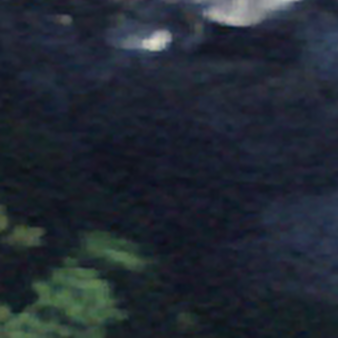
Label: other